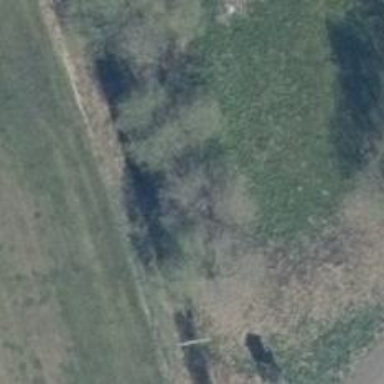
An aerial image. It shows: Hunting stand.